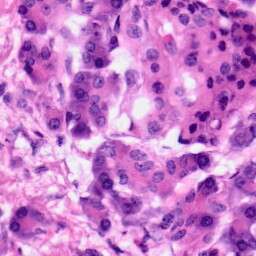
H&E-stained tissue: Pancreatic